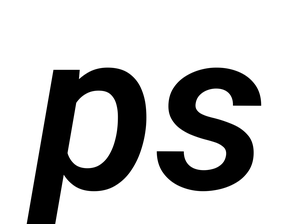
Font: Roboto-Italic_SemiBold_Italic